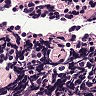
Metastatic tissue present: no